Question: Count the number of objects in the diagram.
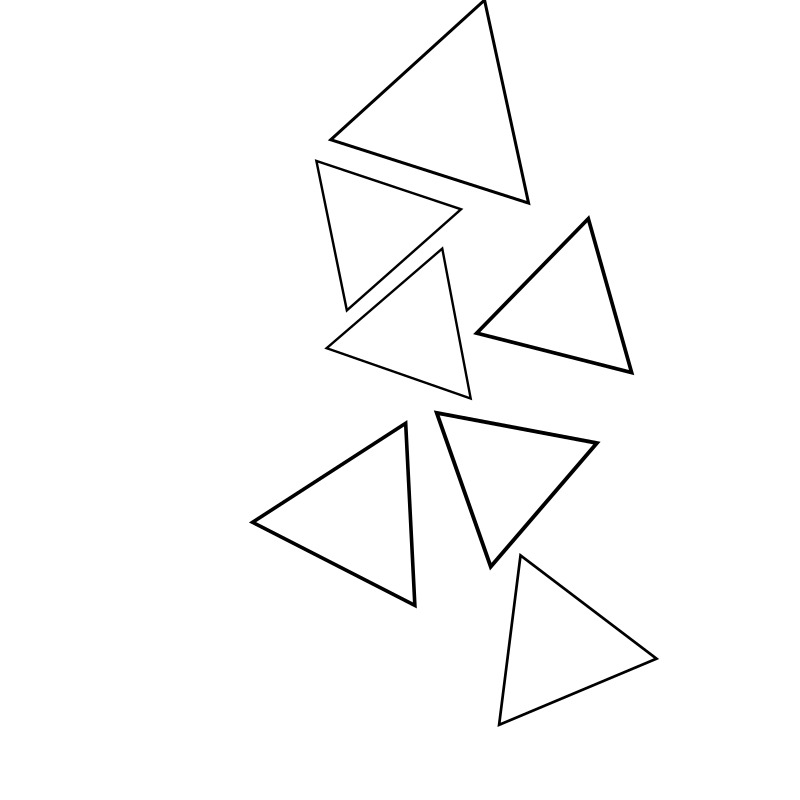
Answer: 7